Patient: sex M, age 57
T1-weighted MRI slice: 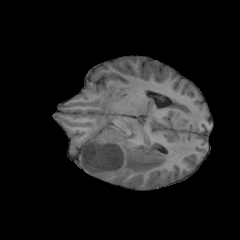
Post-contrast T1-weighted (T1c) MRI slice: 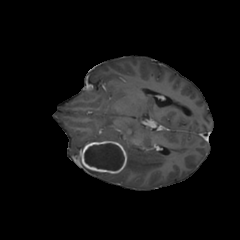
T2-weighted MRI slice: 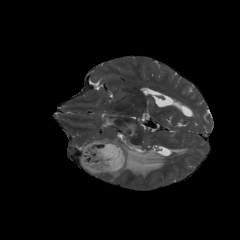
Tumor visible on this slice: yes
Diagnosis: Glioblastoma, IDH-wildtype
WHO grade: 4